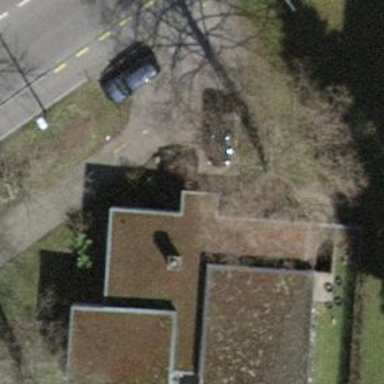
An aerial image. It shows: Kindergarten with flat roof.